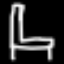
Label: chair